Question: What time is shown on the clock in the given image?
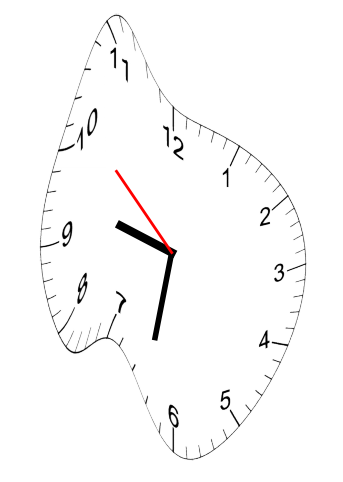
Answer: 09:31:52